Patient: sex M, age 46
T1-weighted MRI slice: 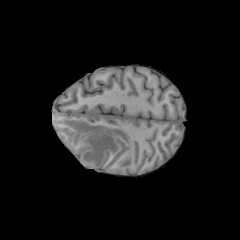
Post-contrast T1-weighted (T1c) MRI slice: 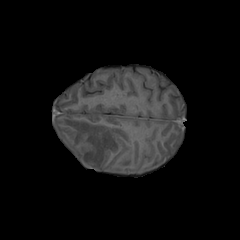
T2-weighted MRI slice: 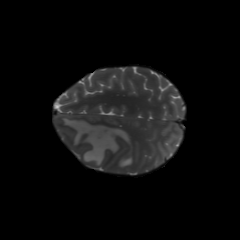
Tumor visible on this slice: yes
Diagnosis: Glioblastoma, IDH-wildtype
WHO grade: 4